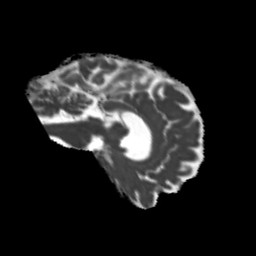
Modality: MD
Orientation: sagittal
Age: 70
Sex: male
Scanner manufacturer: siemens
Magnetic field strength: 3 T
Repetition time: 5.25 s
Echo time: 0.08 s